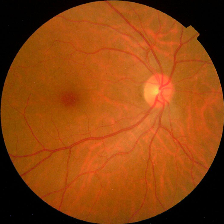
Diabetic retinopathy grade: No DR